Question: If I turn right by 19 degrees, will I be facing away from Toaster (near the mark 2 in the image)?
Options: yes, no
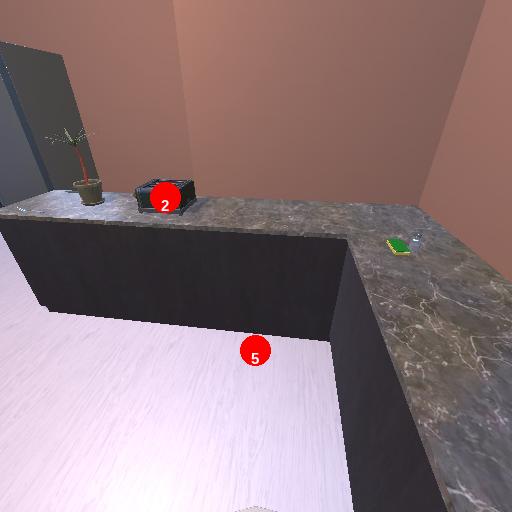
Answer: yes